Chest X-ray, AP view. Patient: 51 years old, sex M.
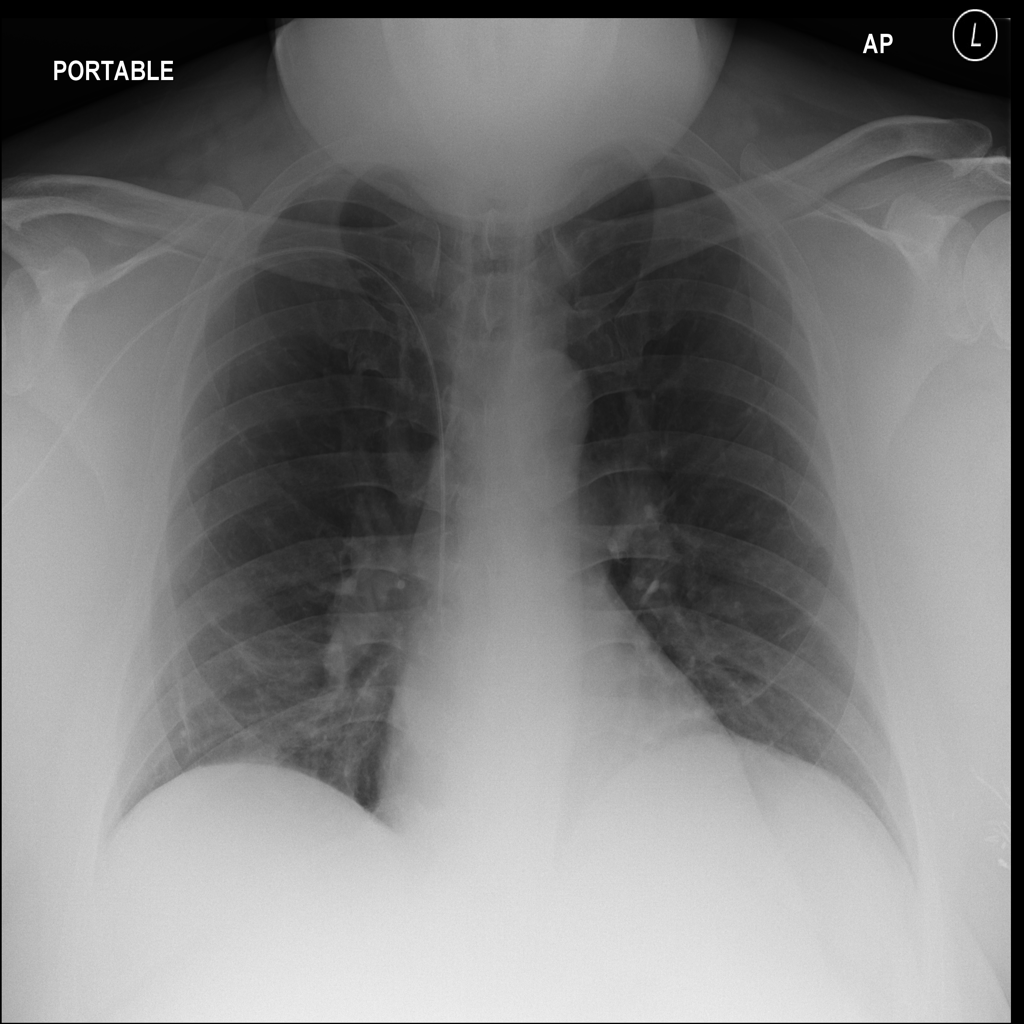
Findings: No Finding